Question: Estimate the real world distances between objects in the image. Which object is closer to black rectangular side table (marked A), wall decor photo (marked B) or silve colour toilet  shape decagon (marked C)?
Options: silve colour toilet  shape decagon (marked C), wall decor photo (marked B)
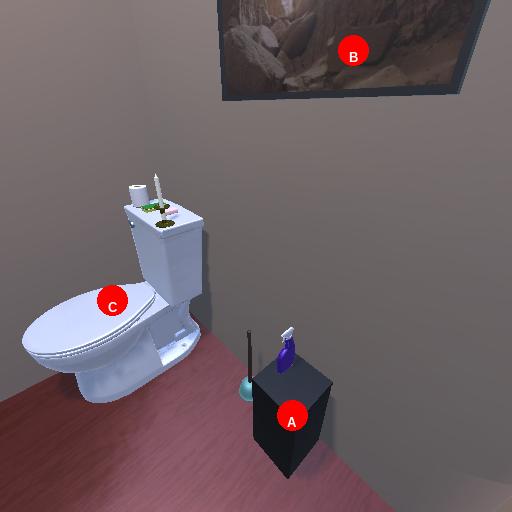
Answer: silve colour toilet  shape decagon (marked C)